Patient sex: F
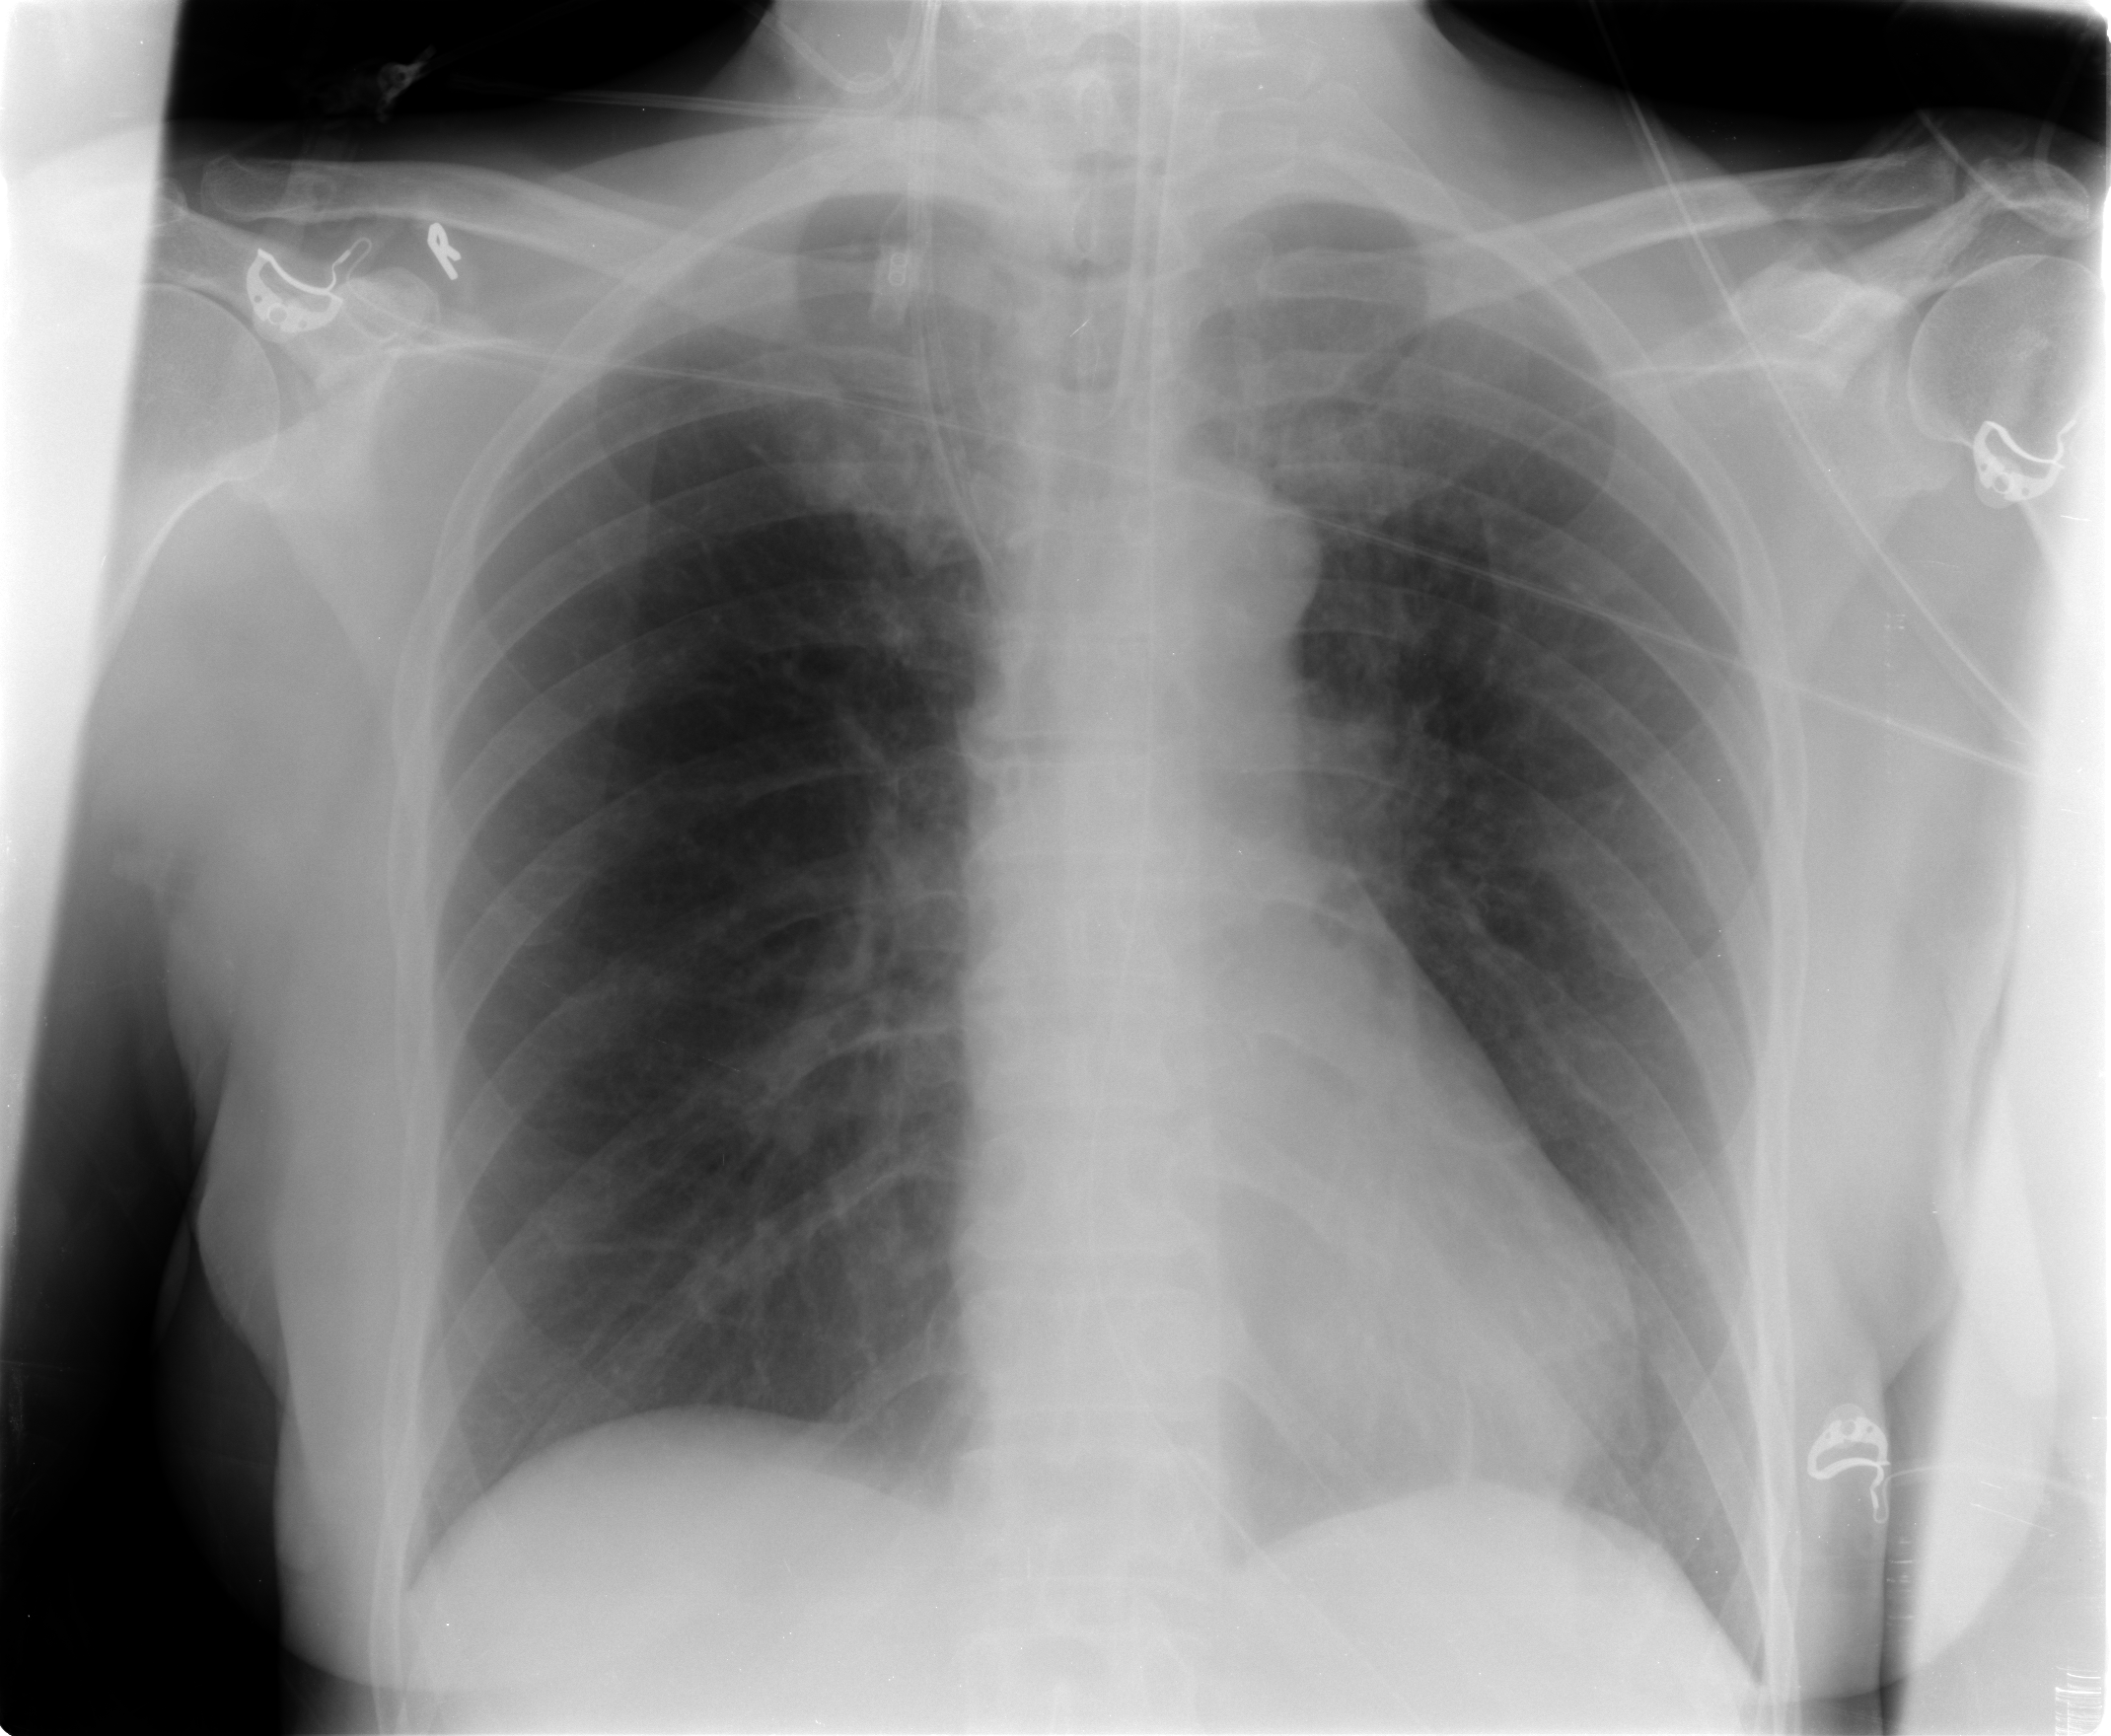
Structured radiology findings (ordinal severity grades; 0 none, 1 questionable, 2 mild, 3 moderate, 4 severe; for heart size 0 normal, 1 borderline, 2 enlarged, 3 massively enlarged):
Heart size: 0
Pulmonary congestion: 0
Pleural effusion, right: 0
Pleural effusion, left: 0
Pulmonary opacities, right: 0
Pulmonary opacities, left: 0
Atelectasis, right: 1
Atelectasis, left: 1